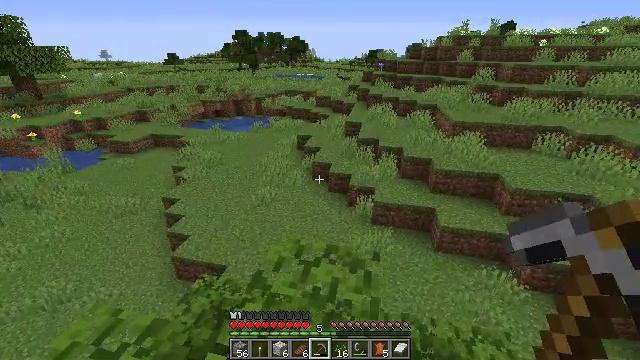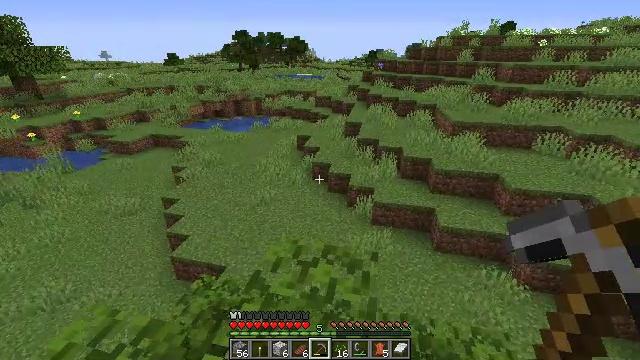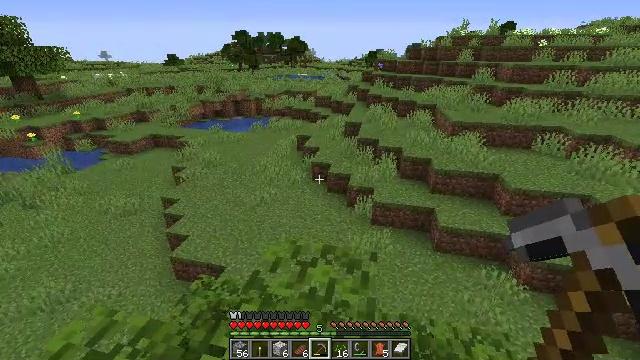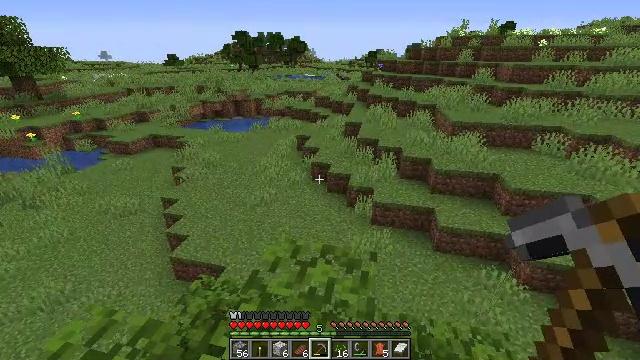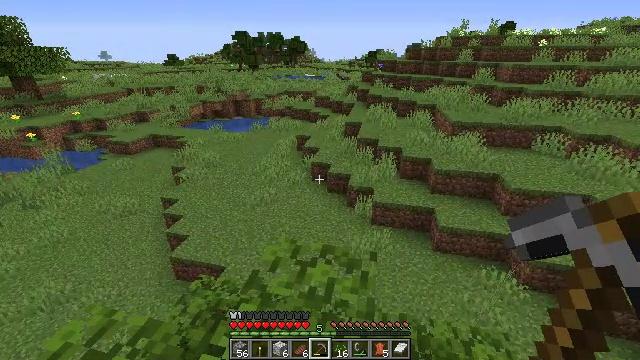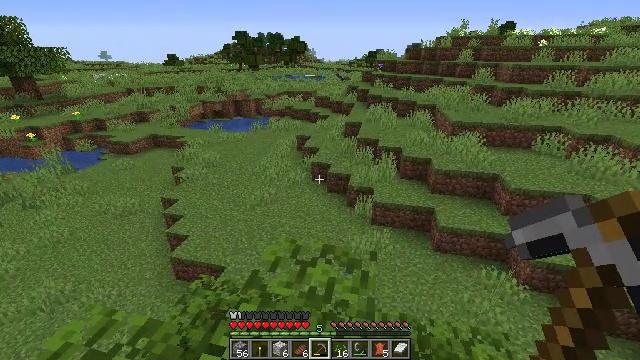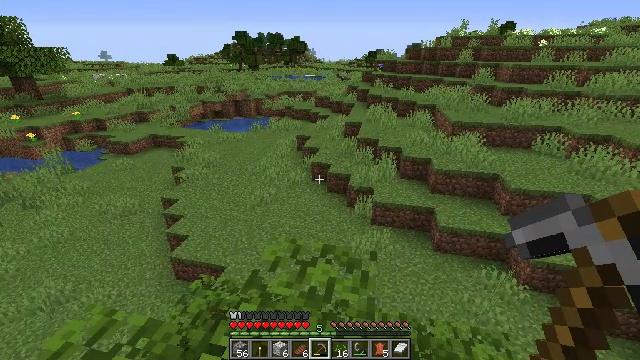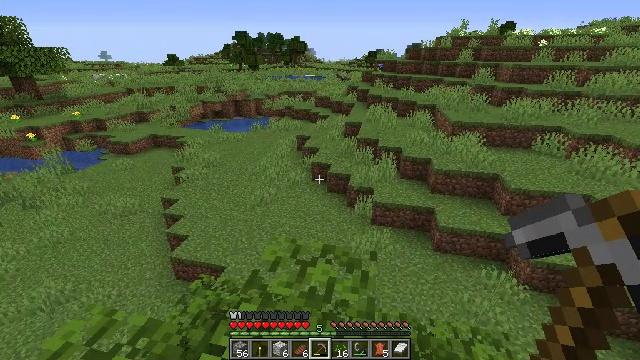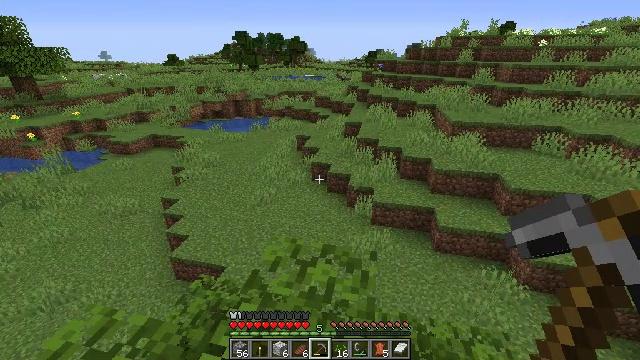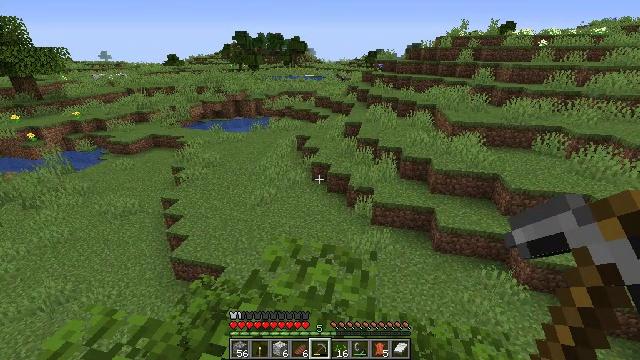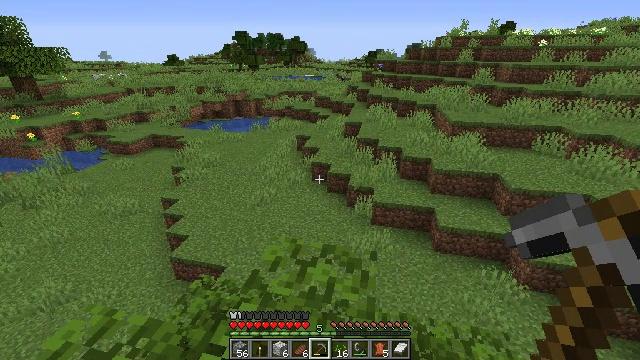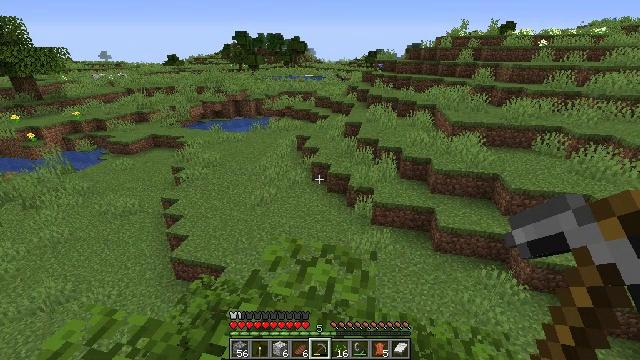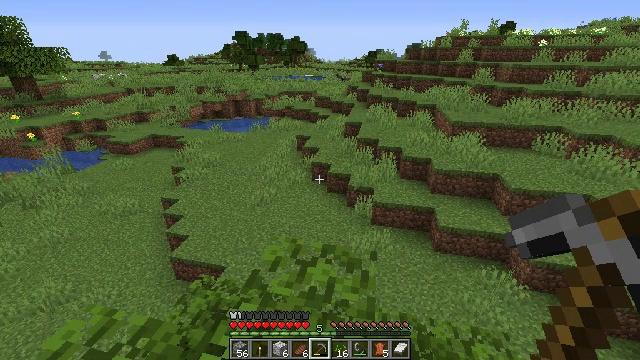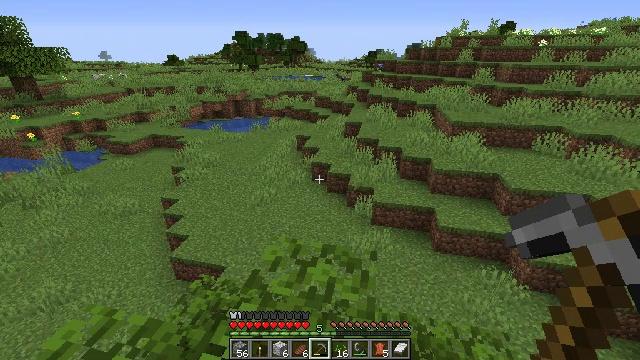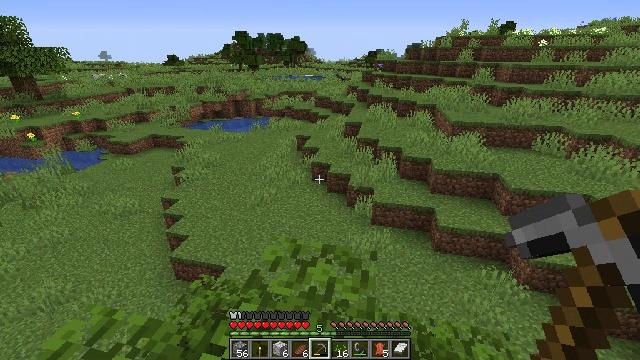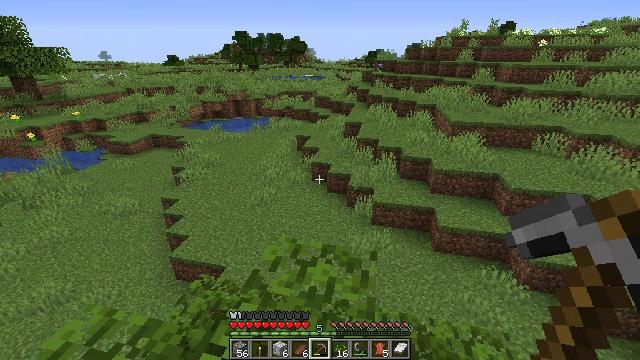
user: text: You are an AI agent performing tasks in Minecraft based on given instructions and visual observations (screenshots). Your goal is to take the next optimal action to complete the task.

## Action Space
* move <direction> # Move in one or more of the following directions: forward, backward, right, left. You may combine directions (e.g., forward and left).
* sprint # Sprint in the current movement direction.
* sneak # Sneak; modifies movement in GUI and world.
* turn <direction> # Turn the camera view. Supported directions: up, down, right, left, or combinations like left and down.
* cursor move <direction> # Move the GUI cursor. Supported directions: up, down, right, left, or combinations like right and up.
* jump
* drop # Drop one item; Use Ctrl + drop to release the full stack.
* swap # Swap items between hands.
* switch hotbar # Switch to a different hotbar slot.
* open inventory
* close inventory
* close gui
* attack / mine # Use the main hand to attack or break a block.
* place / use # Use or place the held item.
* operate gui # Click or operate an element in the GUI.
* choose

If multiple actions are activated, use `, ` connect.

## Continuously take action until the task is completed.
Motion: motion action
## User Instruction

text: Break the birch log in the forest.
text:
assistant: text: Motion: no_op
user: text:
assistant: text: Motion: no_op
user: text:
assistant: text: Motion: no_op
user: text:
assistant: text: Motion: no_op
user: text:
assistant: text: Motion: no_op
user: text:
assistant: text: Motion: no_op
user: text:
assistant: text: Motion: no_op
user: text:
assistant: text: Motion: no_op
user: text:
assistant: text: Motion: no_op
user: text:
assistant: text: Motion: no_op
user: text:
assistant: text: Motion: no_op
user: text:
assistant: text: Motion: no_op
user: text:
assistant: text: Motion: no_op
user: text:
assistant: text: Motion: no_op
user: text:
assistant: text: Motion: no_op
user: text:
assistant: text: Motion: no_op
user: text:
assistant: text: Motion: no_op
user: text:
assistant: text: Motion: no_op
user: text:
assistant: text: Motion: turn up
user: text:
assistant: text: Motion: turn left and up
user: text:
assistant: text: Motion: turn left and up
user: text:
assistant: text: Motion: turn left and up
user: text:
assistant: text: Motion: no_op
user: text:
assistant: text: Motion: no_op
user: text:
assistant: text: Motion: no_op
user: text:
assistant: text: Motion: no_op
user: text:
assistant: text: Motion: no_op
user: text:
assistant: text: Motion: no_op
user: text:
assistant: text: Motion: no_op
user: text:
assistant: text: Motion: no_op